Aerial crown-view tile of a tropical tree (Barro Colorado Island, Panama), acquired 20250217:
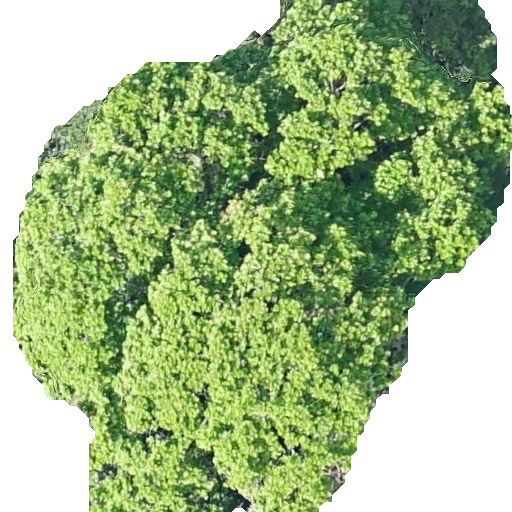
Species: Anacardium excelsum
GBIF accepted scientific name: Anacardium excelsum
Crown area: 295.977 m²